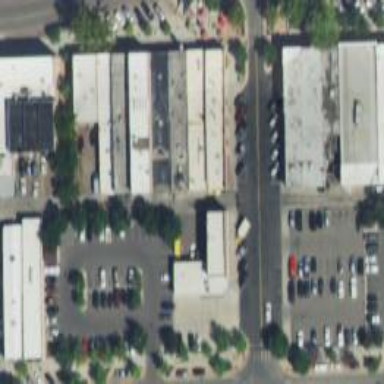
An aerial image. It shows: Parking space is available.